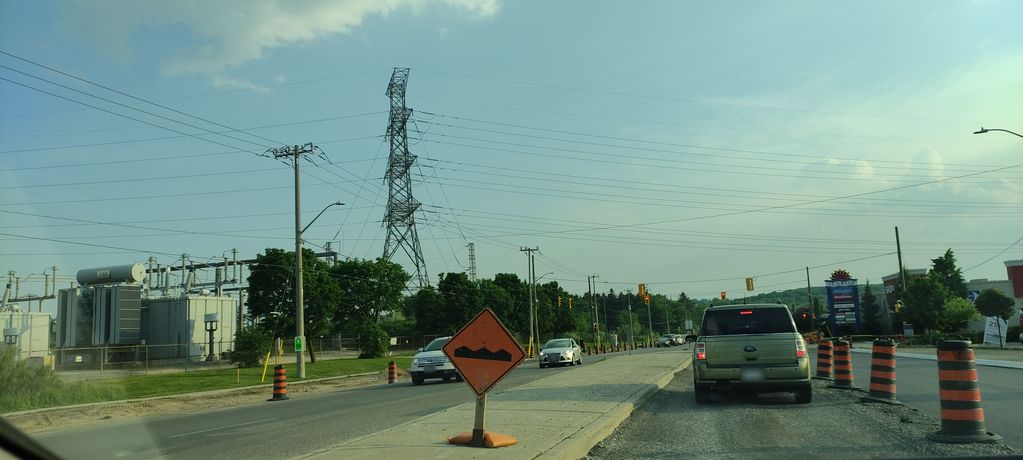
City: kitchener-waterloo